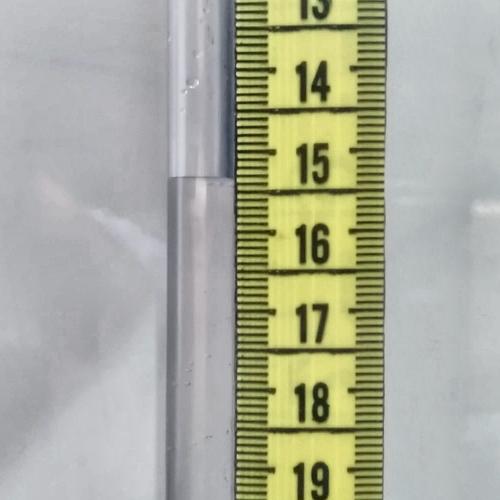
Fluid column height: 15.3 cm